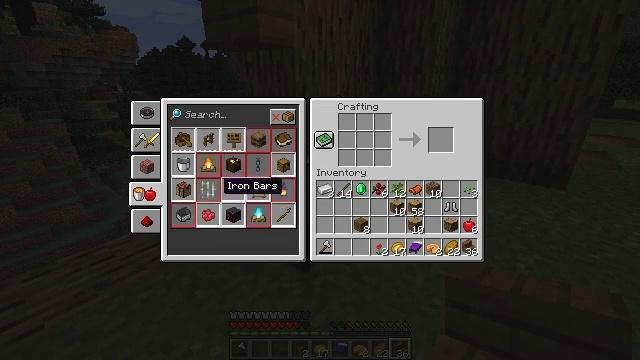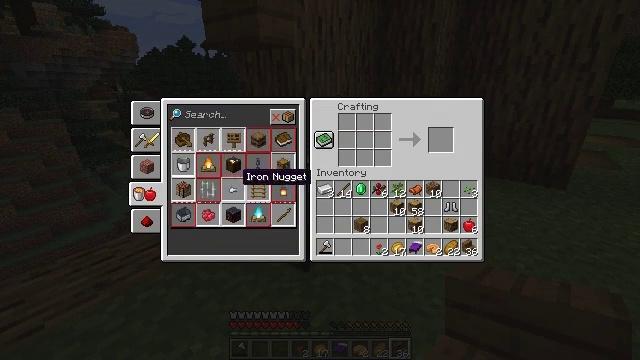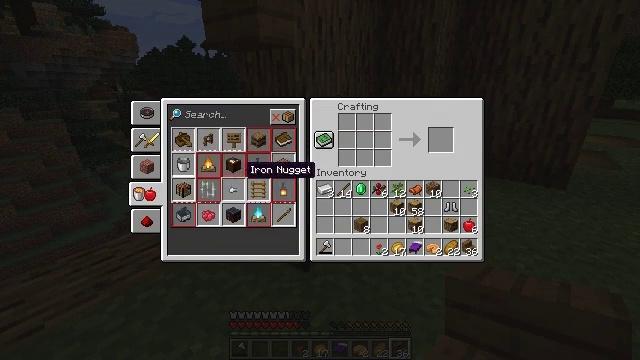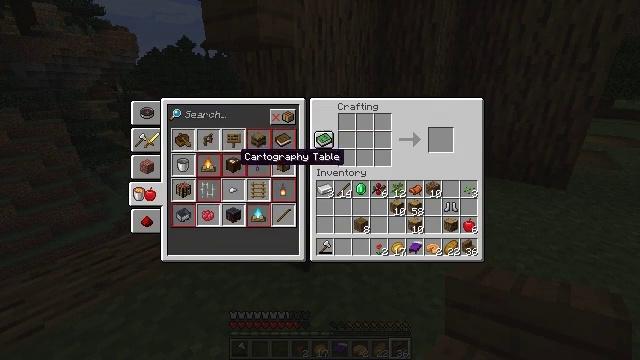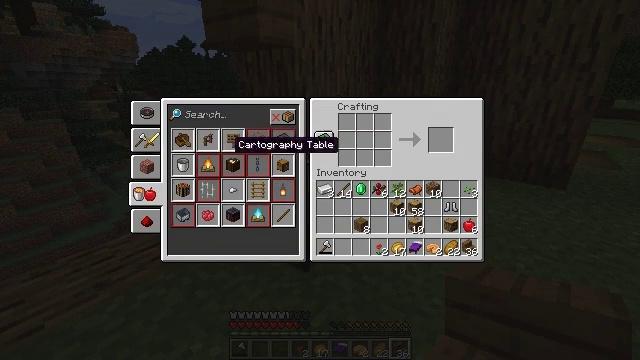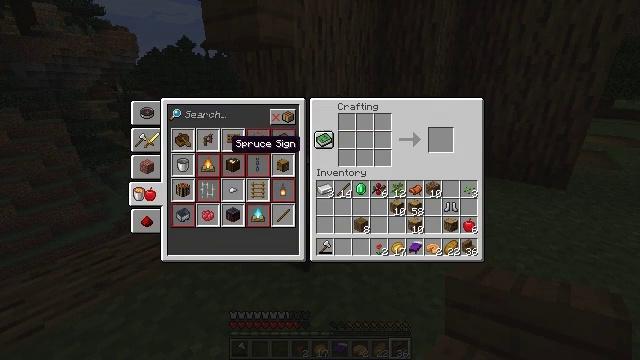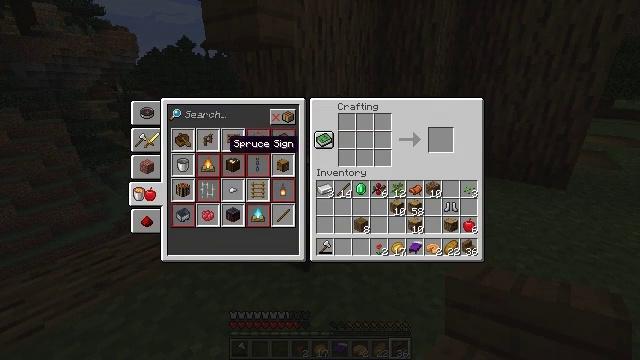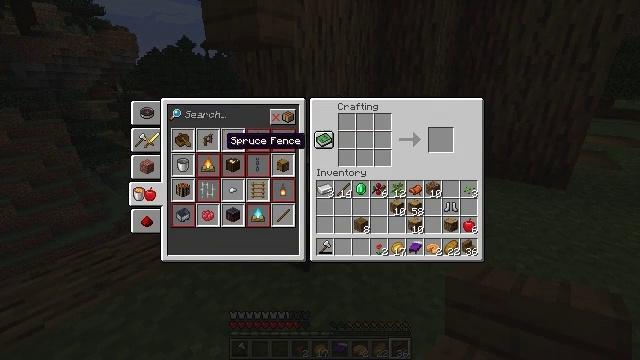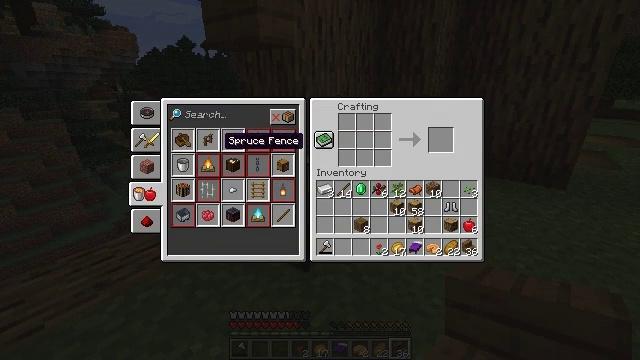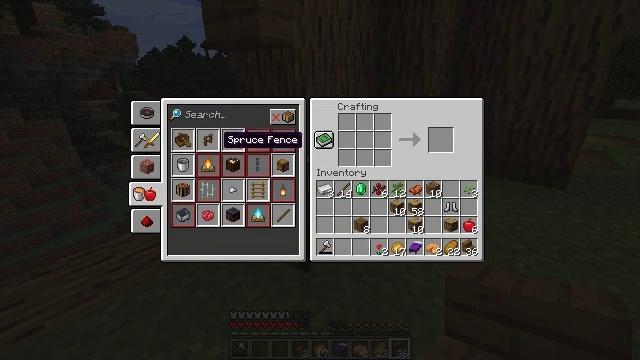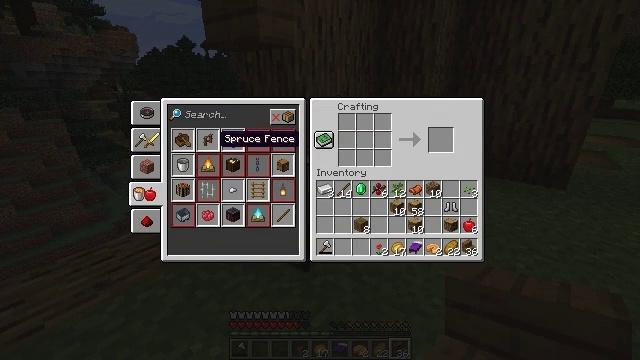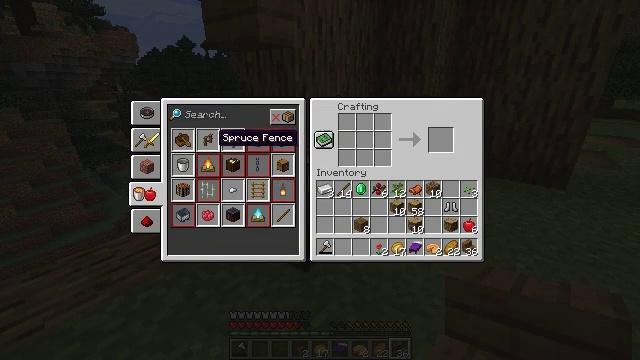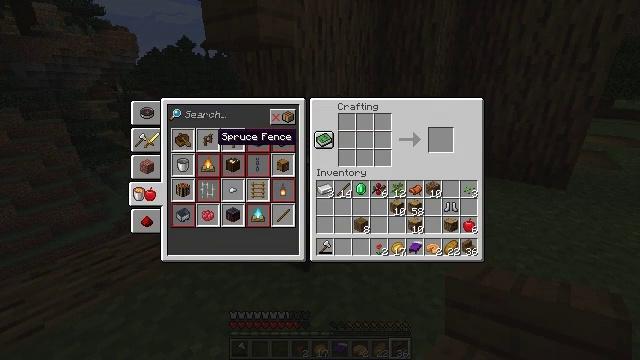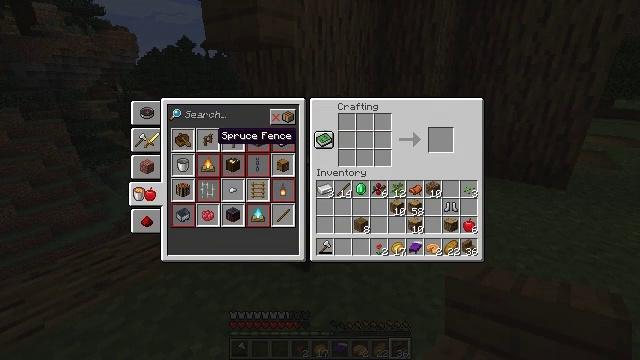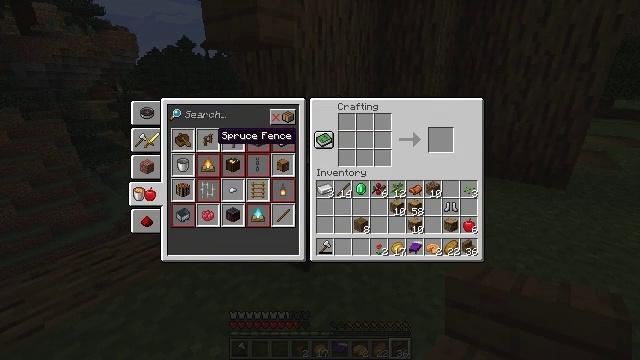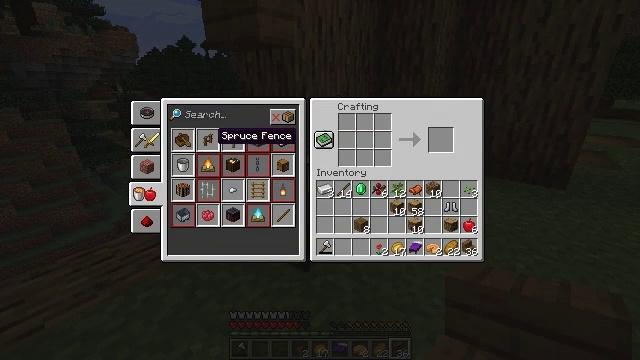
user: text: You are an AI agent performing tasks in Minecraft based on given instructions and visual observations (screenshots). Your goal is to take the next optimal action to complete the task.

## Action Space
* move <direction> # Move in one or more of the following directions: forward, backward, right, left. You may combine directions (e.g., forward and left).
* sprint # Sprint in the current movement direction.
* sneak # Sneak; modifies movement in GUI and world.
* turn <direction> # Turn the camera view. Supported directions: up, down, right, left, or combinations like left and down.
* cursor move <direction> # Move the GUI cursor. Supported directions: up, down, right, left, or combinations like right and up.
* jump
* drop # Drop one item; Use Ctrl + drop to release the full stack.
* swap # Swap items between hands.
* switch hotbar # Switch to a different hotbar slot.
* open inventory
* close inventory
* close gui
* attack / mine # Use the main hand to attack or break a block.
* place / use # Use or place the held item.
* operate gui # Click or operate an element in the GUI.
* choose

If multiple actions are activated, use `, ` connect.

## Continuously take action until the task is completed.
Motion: motion action
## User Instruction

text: Craft a spruce fence.
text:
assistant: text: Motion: cursor move right and up
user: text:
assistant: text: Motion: cursor move up
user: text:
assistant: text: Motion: cursor move up
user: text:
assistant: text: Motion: cursor move up
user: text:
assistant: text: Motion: no_op
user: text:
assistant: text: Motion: no_op
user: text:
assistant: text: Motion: no_op
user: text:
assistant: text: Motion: no_op
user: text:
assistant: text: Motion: no_op
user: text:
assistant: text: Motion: no_op
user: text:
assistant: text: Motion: no_op
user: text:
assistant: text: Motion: no_op
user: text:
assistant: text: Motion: sneak
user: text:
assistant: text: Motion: sneak
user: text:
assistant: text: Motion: sneak
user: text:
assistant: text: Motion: sneak, choose
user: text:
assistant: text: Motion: sneak, choose
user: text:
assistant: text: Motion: sneak, choose
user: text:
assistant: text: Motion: sneak
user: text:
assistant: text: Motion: sneak
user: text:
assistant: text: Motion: sneak
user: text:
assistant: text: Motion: sneak
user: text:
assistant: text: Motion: sneak
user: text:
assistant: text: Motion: sneak
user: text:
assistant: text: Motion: sneak
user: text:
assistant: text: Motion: sneak
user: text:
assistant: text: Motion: sneak
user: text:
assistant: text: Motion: no_op
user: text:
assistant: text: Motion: no_op
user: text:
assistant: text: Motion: no_op